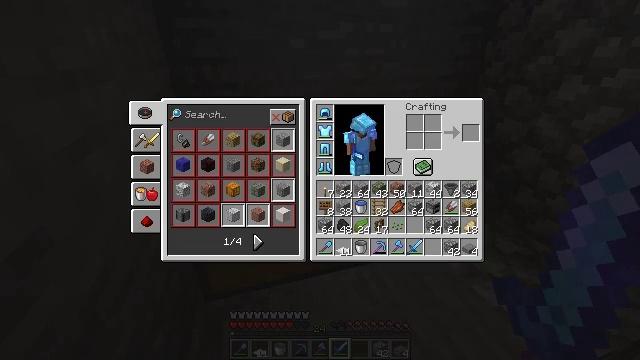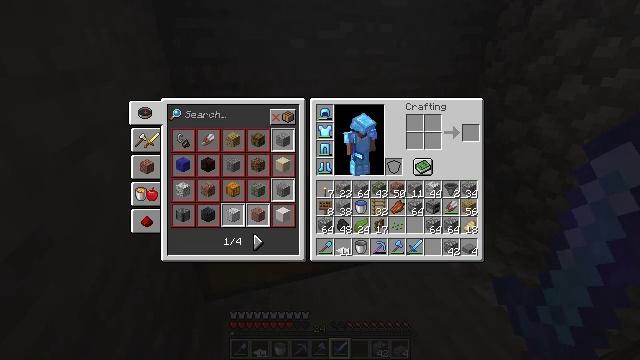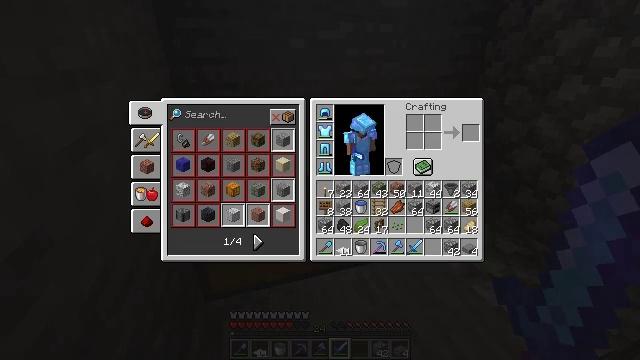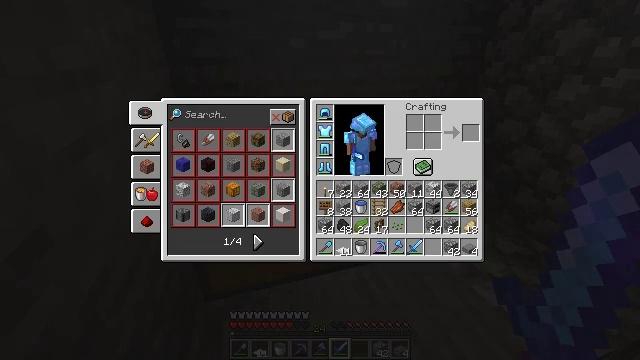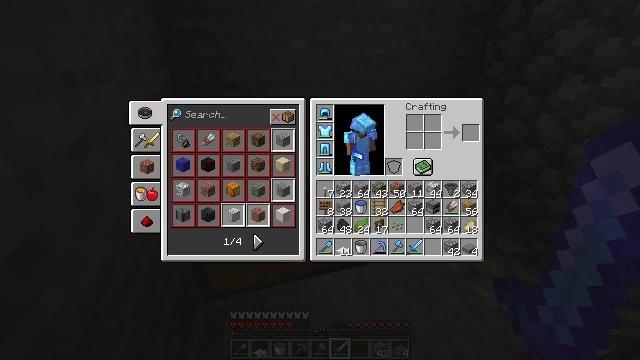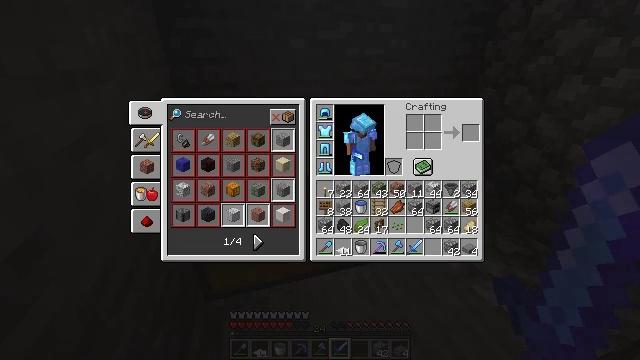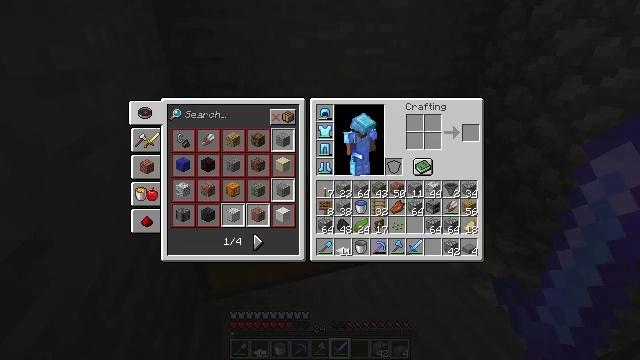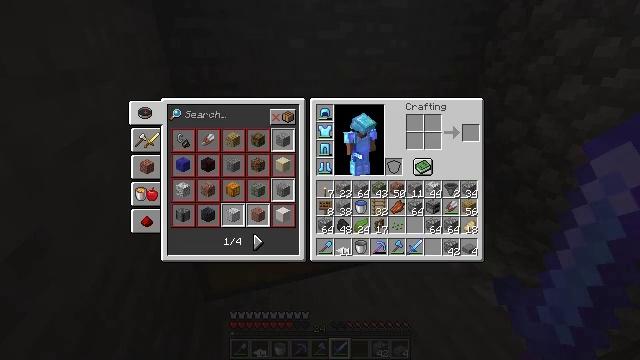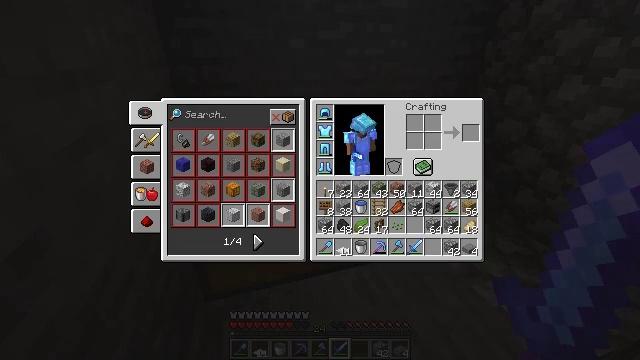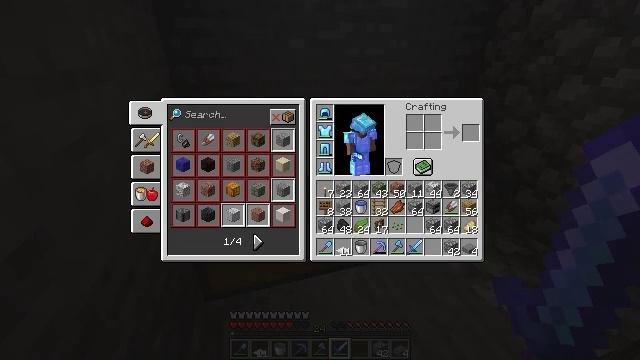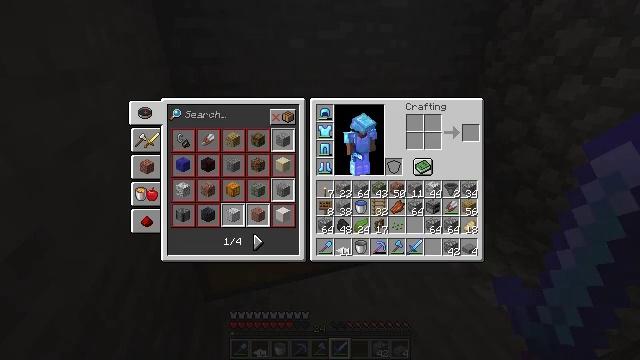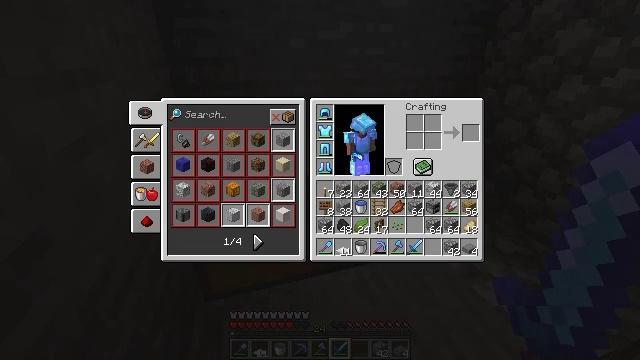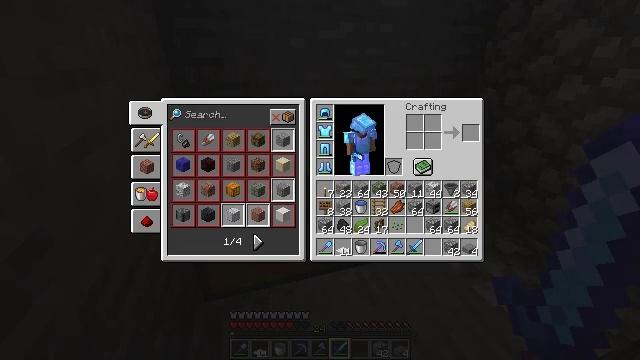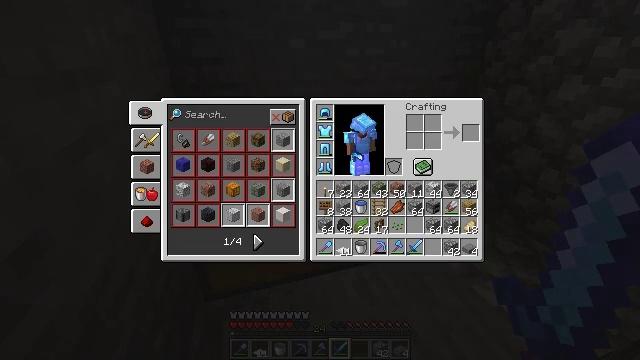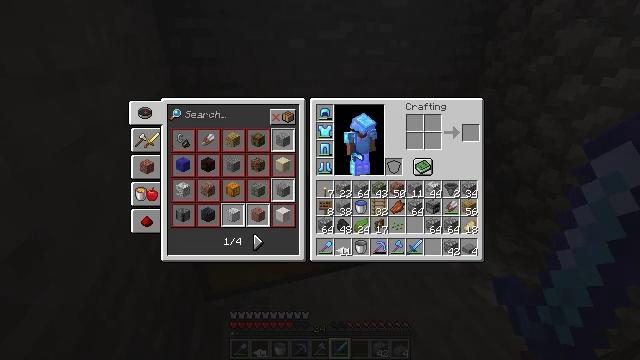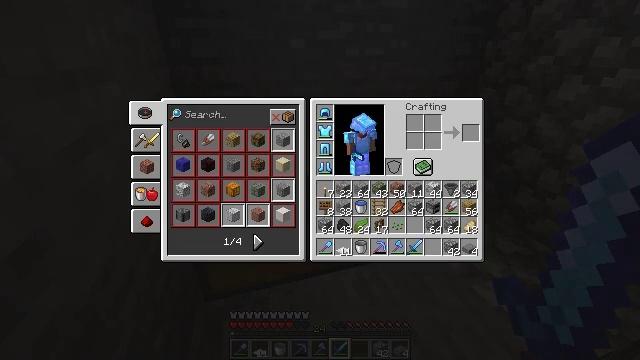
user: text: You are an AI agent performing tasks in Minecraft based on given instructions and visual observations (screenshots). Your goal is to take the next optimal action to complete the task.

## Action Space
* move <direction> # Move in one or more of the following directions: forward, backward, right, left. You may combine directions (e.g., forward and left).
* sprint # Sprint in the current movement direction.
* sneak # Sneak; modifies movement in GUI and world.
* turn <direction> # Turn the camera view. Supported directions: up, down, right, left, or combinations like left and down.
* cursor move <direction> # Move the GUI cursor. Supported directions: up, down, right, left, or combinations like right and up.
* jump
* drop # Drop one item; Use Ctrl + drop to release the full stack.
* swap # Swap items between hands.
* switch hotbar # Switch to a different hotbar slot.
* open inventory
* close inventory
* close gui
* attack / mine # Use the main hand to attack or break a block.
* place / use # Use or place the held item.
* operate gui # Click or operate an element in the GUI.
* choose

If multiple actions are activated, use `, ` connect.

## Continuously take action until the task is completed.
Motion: motion action
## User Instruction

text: Use a crafting table to make an iron trapdoor.
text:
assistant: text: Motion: no_op
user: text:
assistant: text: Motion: no_op
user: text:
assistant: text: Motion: no_op
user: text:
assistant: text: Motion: no_op
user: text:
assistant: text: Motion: no_op
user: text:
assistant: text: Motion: no_op
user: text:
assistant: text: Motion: no_op
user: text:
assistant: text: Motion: no_op
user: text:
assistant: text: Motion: no_op
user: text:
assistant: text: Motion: no_op
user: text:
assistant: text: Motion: no_op
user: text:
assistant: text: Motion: no_op
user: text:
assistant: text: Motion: no_op
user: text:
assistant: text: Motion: no_op
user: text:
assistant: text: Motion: no_op
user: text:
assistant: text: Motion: no_op
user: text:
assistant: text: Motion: no_op
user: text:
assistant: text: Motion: no_op
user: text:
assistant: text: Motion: no_op
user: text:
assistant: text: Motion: no_op
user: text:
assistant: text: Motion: no_op
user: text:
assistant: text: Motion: no_op
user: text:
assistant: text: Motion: no_op
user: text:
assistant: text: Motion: no_op
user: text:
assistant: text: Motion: no_op
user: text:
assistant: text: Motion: no_op
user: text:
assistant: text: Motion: no_op
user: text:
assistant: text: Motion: no_op
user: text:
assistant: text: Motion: no_op
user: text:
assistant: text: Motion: no_op